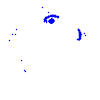
Particle: kaon